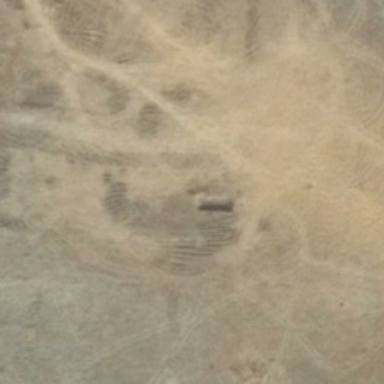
It is a large piece of bareland .